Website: macys
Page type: cross-sells
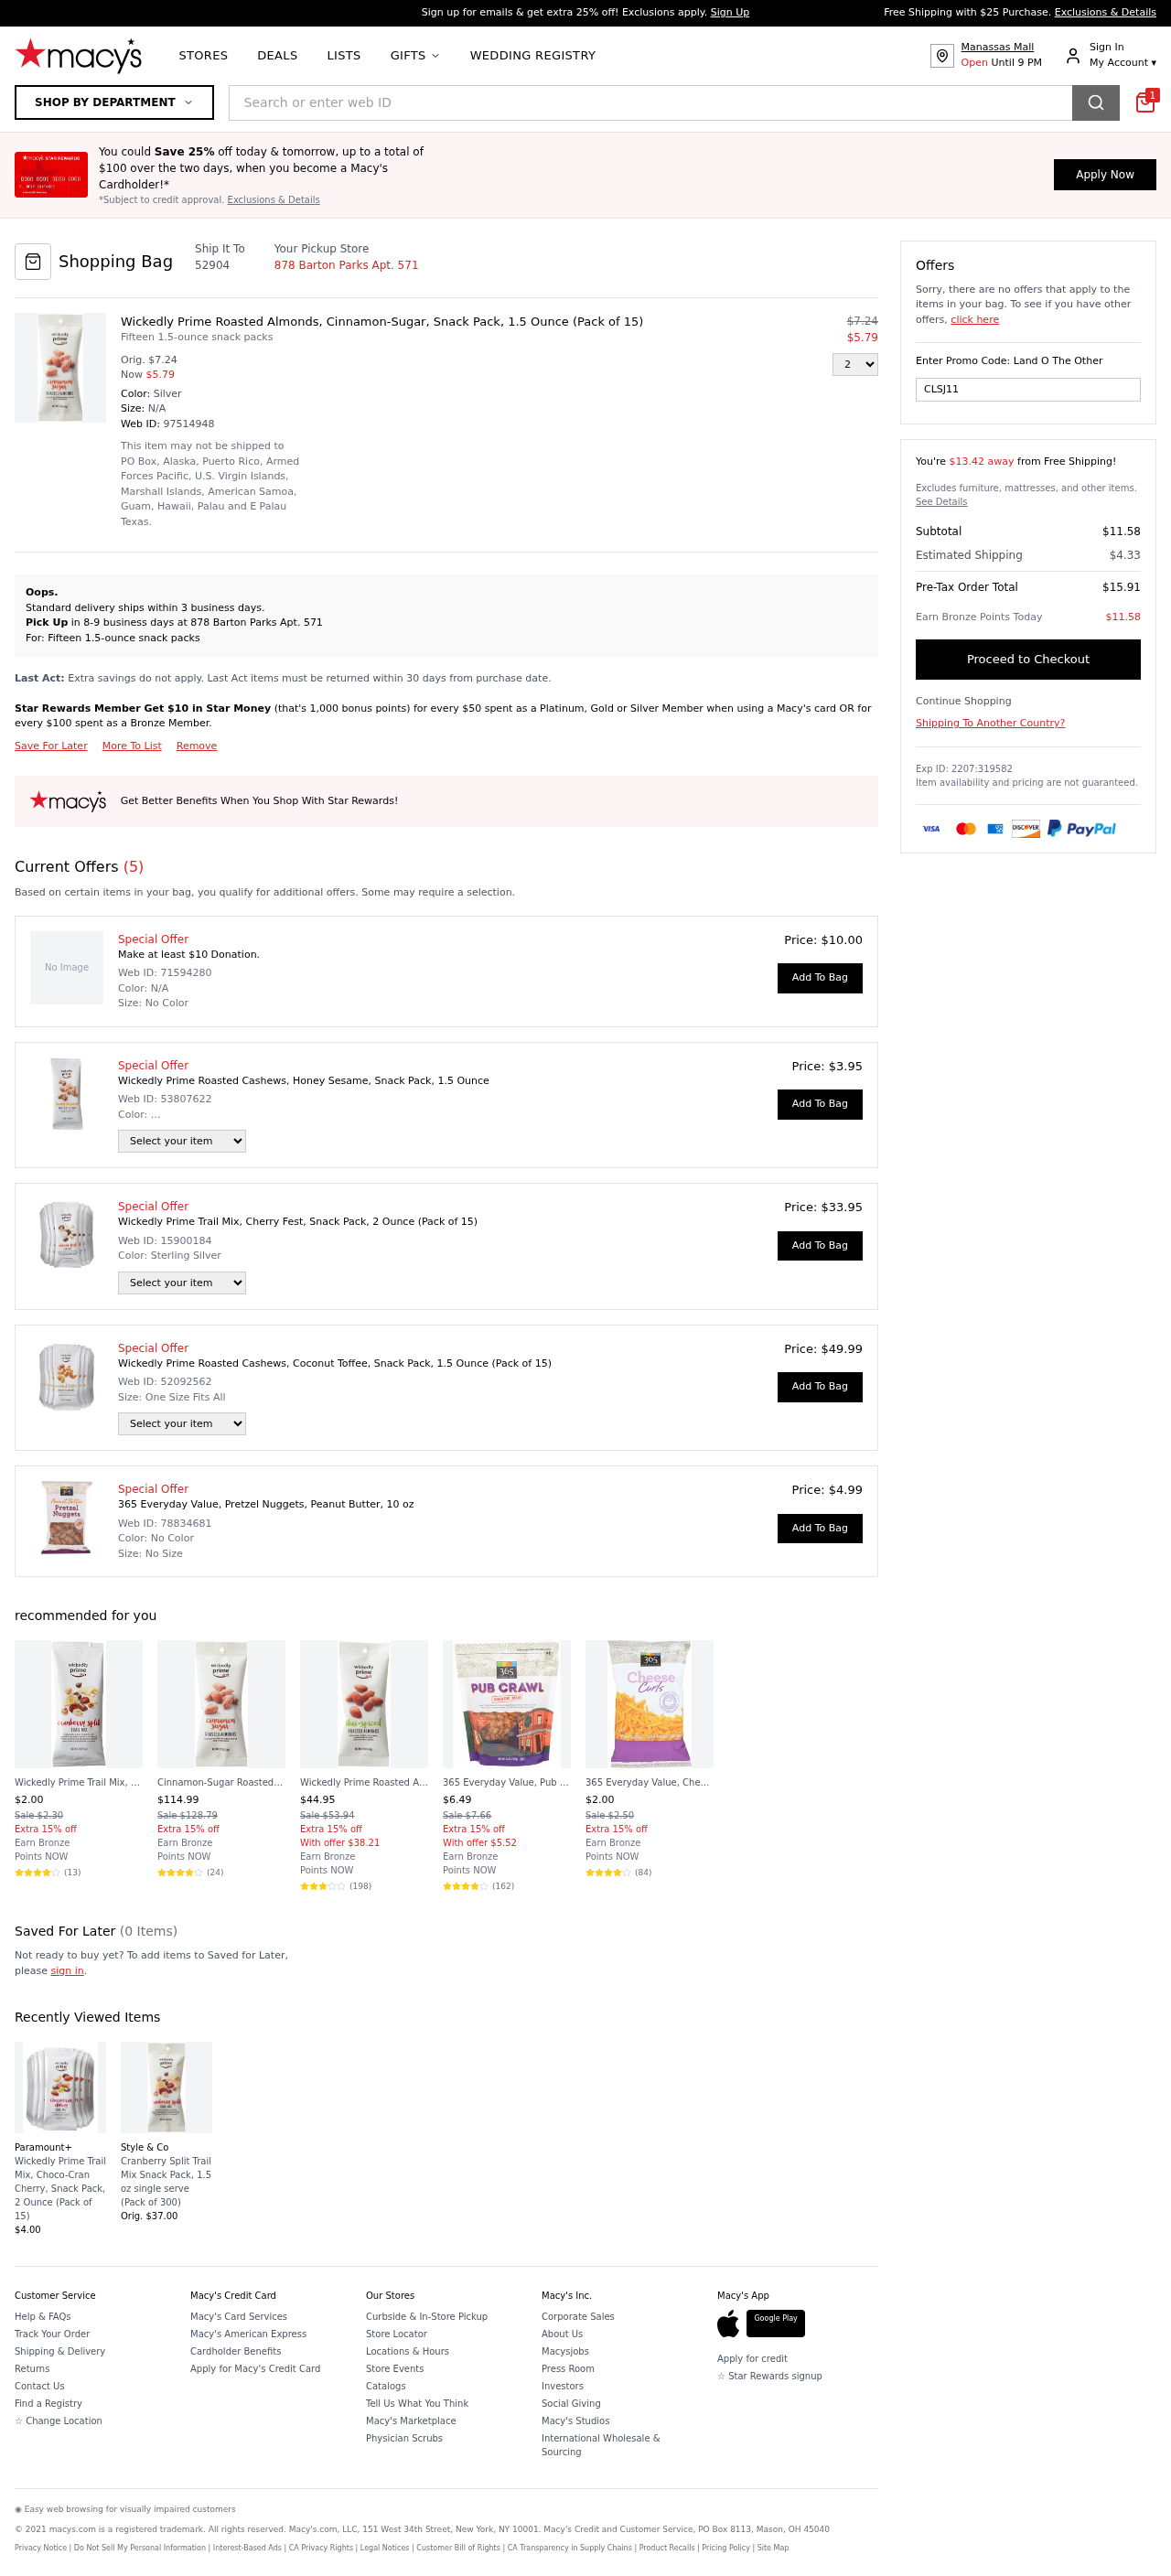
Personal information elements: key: PII_LOCATION1_STREET
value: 878 Barton Parks Apt. 571
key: PII_POSTCODE
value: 52904
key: PII_PROMO_CODE
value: CLSJ11
Product elements: key: PRODUCT10_NAME
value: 365 Everyday Value, Cheese Curls, 7 oz
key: PRODUCT10_NUM_RATINGS
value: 84
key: PRODUCT10_PRICE
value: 2
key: PRODUCT10_RATING
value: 4.6
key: PRODUCT11_NAME
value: Wickedly Prime Trail Mix, Choco-Cran Cherry, Snack Pack, 2 Ounce (Pack of 15)
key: PRODUCT11_PRICE
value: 4
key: PRODUCT12_NAME
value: Cranberry Split Trail Mix Snack Pack, 1.5 oz single serve (Pack of 300)
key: PRODUCT12_PRICE
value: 37
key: PRODUCT1_DESC
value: Fifteen 1.5-ounce snack packs
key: PRODUCT1_NAME
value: Wickedly Prime Roasted Almonds, Cinnamon-Sugar, Snack Pack, 1.5 Ounce (Pack of 15)
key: PRODUCT1_PRICE
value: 5.79
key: PRODUCT1_QUANTITY
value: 2
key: PRODUCT2_NAME
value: Wickedly Prime Roasted Cashews, Honey Sesame, Snack Pack, 1.5 Ounce
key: PRODUCT2_PRICE
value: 3.95
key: PRODUCT3_NAME
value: Wickedly Prime Trail Mix, Cherry Fest, Snack Pack, 2 Ounce (Pack of 15)
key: PRODUCT3_PRICE
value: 33.95
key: PRODUCT4_NAME
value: Wickedly Prime Roasted Cashews, Coconut Toffee, Snack Pack, 1.5 Ounce (Pack of 15)
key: PRODUCT4_PRICE
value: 49.99
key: PRODUCT5_NAME
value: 365 Everyday Value, Pretzel Nuggets, Peanut Butter, 10 oz
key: PRODUCT5_PRICE
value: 4.99
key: PRODUCT6_NAME
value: Wickedly Prime Trail Mix, Cranberry Split, Snack Pack, 2 Ounce
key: PRODUCT6_NUM_RATINGS
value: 13
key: PRODUCT6_PRICE
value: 2
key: PRODUCT6_RATING
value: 4.2
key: PRODUCT7_NAME
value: Cinnamon-Sugar Roasted Almonds Snack Pack, 1.5oz single serve (Pack of 300)
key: PRODUCT7_NUM_RATINGS
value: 24
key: PRODUCT7_PRICE
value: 114.99
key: PRODUCT7_RATING
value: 4.6
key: PRODUCT8_NAME
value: Wickedly Prime Roasted Almonds, Thai-Spiced, 1.5 Ounce (Pack of 15)
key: PRODUCT8_NUM_RATINGS
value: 198
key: PRODUCT8_PRICE
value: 44.95
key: PRODUCT8_RATING
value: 3.5
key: PRODUCT9_NAME
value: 365 Everyday Value, Pub Crawl Snack Mix, 14 oz
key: PRODUCT9_NUM_RATINGS
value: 162
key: PRODUCT9_PRICE
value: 6.49
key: PRODUCT9_RATING
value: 4.5
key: PRODUCT1_ORIGINAL_PRICE
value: $7.24
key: PRODUCT6_ORIGINAL_PRICE
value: Sale $2.30
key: PRODUCT7_ORIGINAL_PRICE
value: Sale $128.79
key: PRODUCT8_ORIGINAL_PRICE
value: Sale $53.94
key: PRODUCT9_ORIGINAL_PRICE
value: Sale $7.66
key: PRODUCT10_ORIGINAL_PRICE
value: Sale $2.50
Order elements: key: ORDER_ID
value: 97514948
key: ORDER_NUM_OFFERS
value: (5)
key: ORDER_FREE_SHIPPING_THRESHOLD
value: $13.42 away
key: ORDER_SUBTOTAL
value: $11.58
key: ORDER_SHIPPING_COST
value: $4.33
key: ORDER_TOTAL
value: $15.91
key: ORDER_POINTS_EARNED
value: $11.58
Search elements: key: HEADER_SEARCH
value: Search or enter web ID
Other elements: key: SAVED_NUM_ITEMS
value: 0